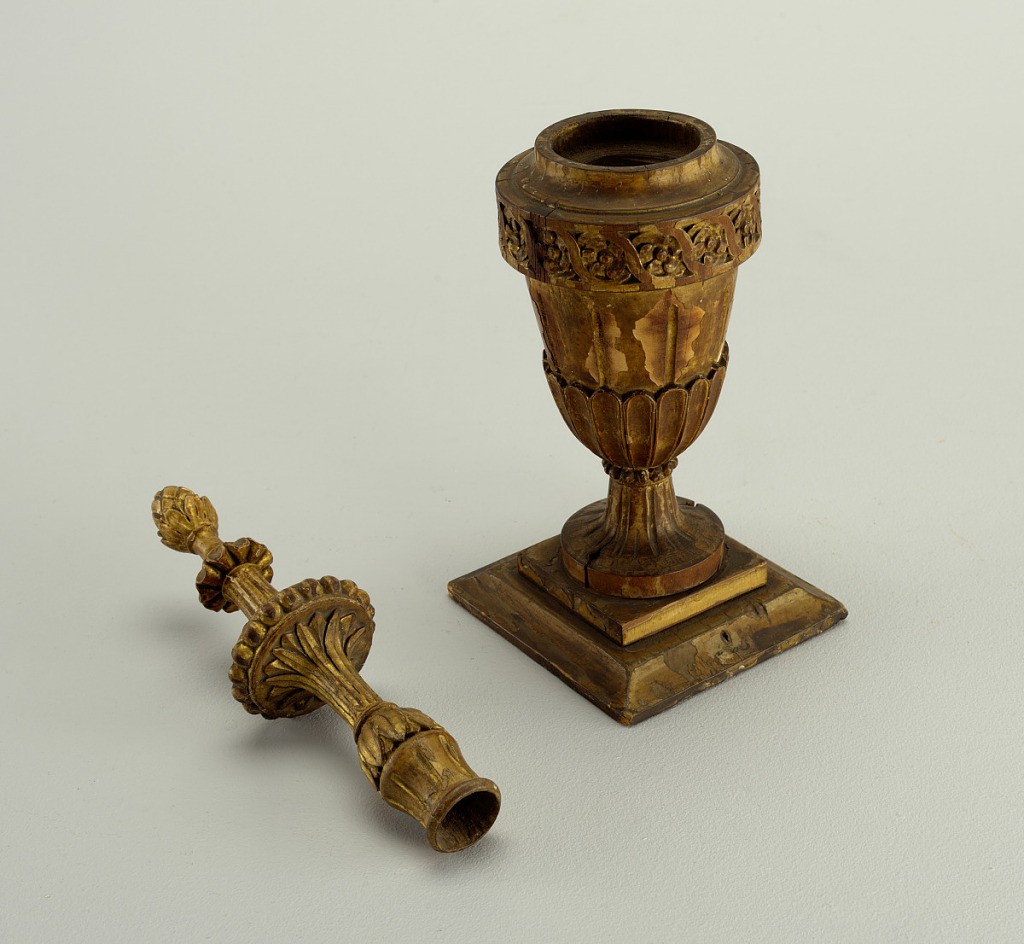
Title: Finial
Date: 18th century
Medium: Carved wood, gessoed and gilt
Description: Pair carved wooden mantle vases